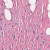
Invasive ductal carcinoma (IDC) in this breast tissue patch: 1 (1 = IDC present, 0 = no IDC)